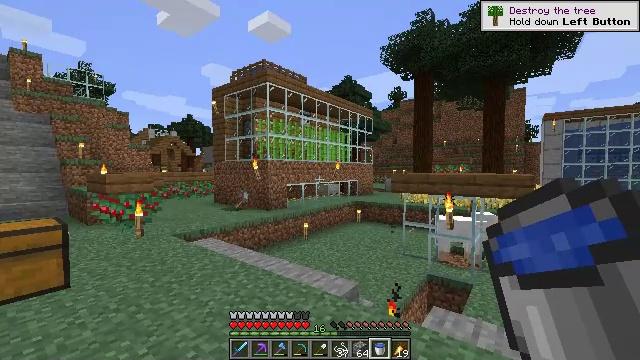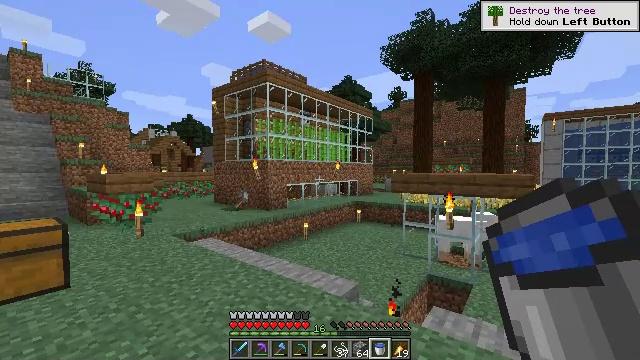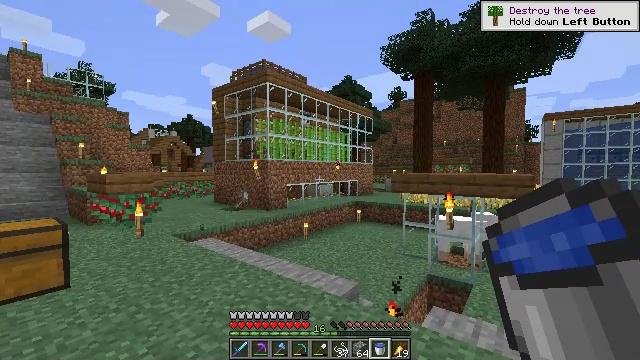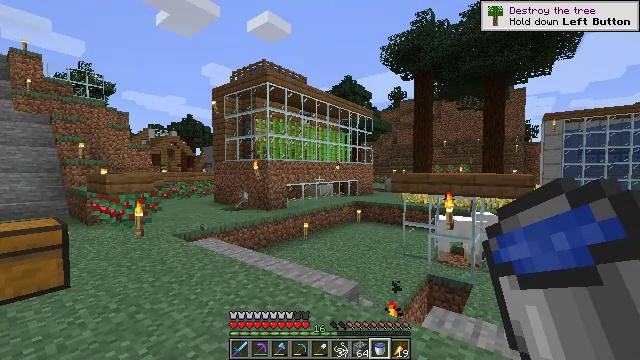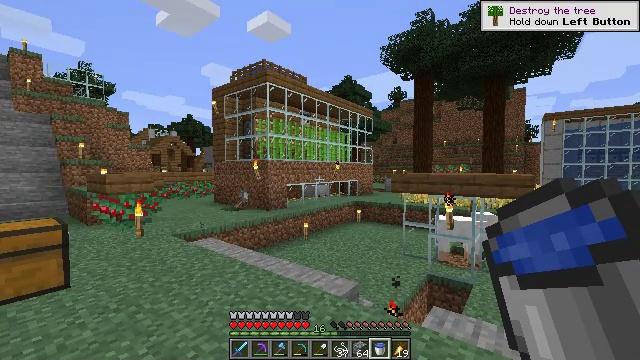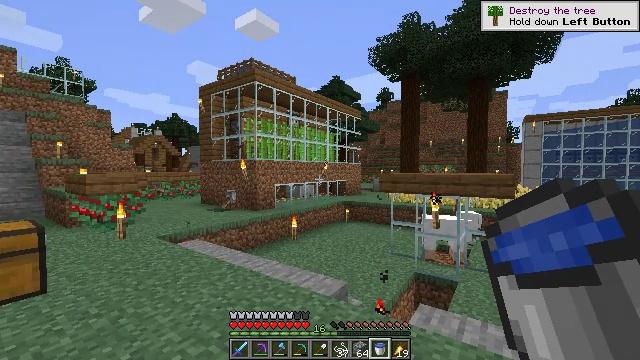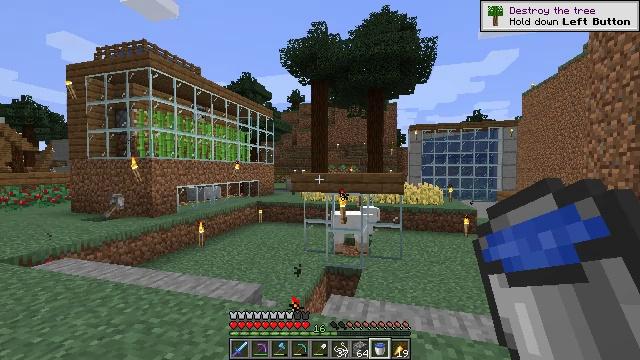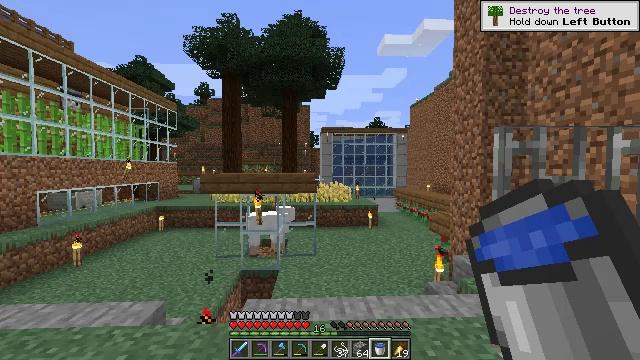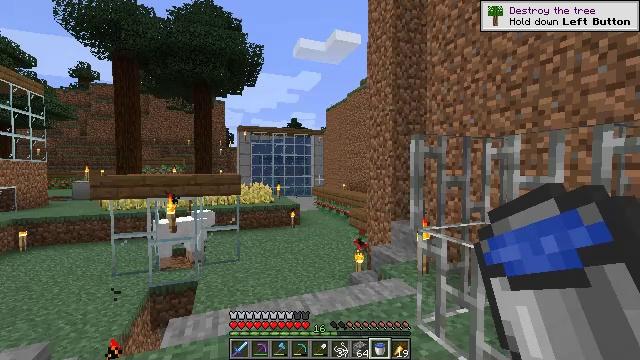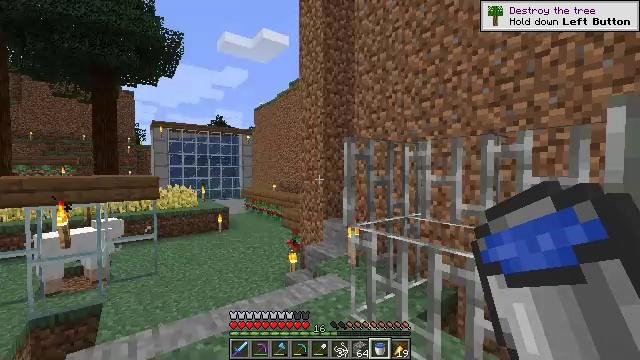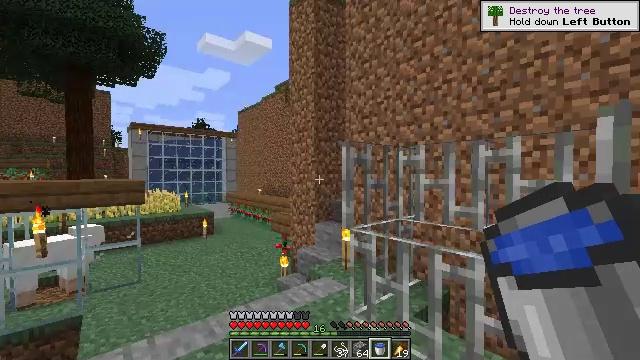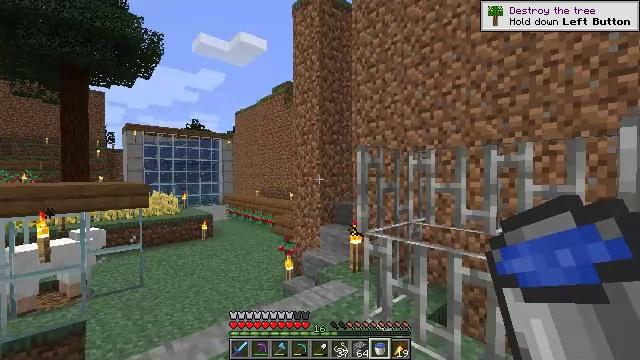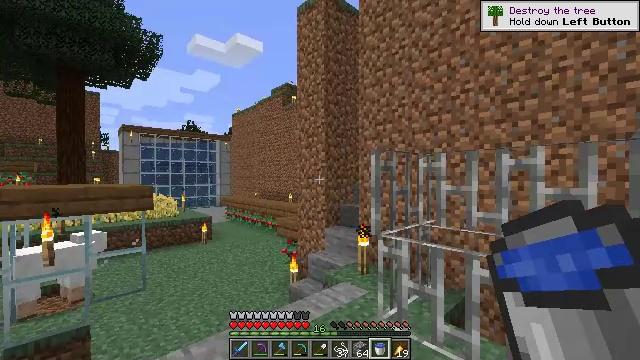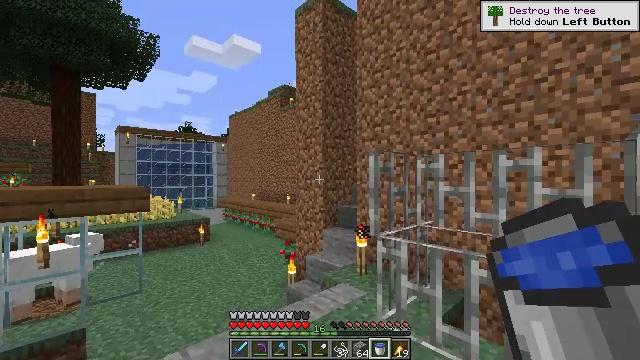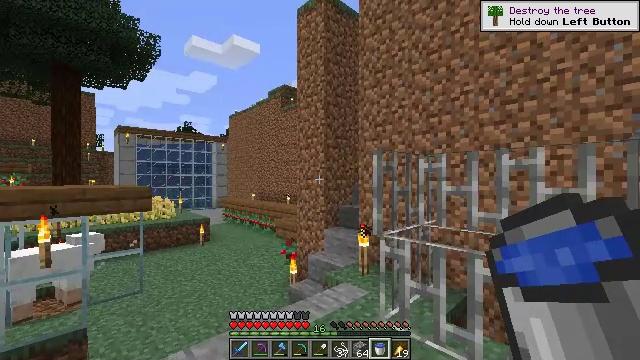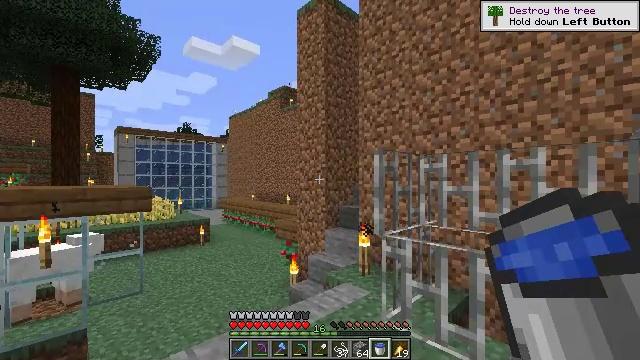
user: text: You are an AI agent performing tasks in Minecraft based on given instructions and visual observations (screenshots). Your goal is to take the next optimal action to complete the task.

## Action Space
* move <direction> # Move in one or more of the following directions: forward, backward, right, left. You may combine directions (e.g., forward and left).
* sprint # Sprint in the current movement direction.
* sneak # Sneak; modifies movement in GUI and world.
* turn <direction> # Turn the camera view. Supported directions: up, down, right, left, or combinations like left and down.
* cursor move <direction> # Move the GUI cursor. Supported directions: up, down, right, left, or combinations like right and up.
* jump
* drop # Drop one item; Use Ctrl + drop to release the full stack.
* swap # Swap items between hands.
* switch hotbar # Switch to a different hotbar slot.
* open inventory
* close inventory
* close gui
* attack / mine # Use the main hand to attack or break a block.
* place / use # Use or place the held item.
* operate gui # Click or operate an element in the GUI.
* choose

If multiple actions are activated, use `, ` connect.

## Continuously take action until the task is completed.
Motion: motion action
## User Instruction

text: Gather the torch from its position.
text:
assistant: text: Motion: no_op
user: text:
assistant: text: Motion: no_op
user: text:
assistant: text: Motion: no_op
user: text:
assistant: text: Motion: no_op
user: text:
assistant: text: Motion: turn right
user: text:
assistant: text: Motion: turn right
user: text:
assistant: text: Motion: move left, turn right
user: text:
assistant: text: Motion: move left, turn right
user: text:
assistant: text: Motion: move left, turn right
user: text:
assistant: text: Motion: move left, turn right
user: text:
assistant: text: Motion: move left, turn right
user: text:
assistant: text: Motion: turn right
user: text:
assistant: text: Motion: no_op
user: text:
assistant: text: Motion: no_op
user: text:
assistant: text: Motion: no_op
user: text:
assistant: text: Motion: no_op
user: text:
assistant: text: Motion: no_op
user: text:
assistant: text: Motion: no_op
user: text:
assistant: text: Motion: turn left
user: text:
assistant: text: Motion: turn left
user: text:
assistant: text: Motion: turn left and up
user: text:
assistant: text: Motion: turn left and up
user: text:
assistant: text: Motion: turn left and up
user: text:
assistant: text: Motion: turn left and up
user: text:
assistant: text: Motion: no_op
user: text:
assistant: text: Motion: no_op
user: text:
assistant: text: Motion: no_op
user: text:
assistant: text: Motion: no_op
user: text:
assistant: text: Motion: no_op
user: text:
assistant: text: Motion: no_op